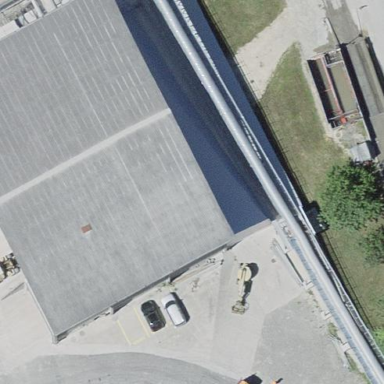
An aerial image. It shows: Building with flat roof.